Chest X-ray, PA view. Patient: 78 years old, sex M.
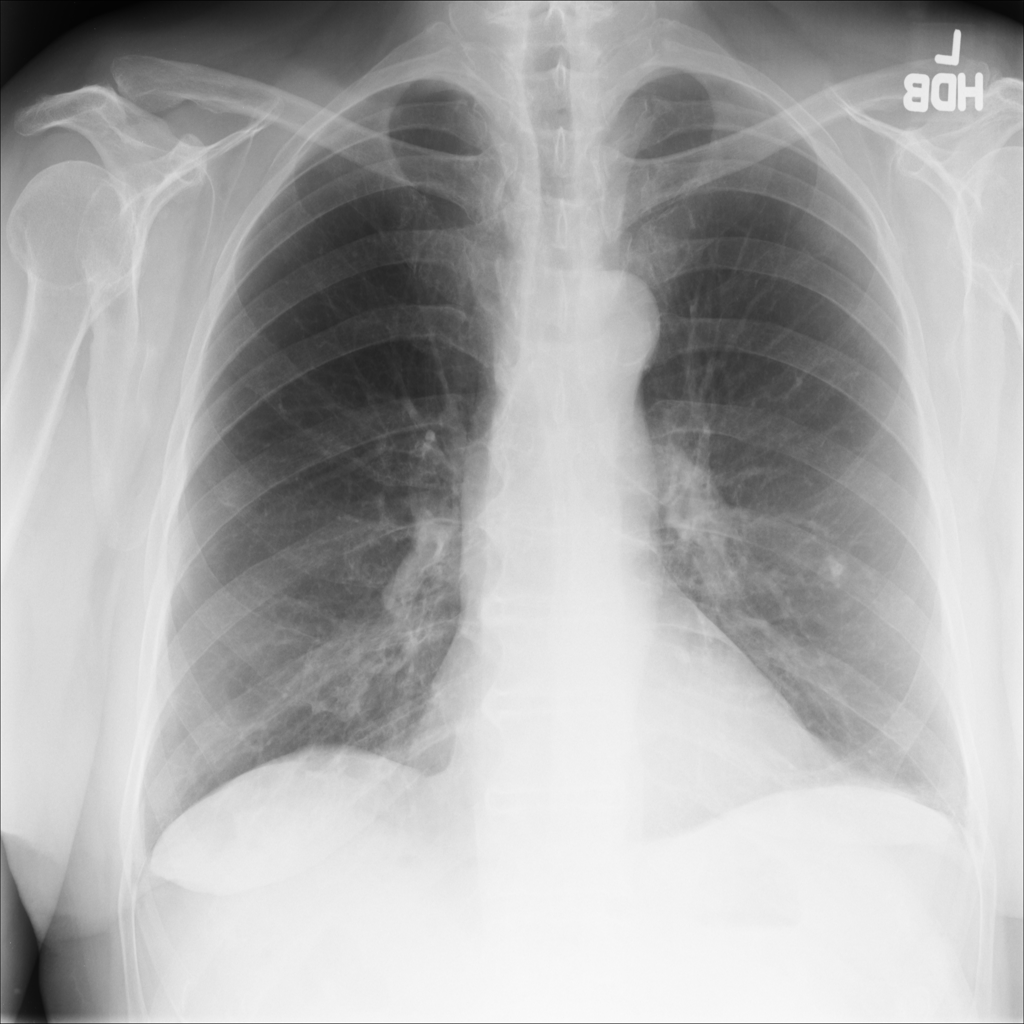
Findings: Emphysema